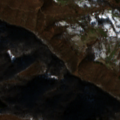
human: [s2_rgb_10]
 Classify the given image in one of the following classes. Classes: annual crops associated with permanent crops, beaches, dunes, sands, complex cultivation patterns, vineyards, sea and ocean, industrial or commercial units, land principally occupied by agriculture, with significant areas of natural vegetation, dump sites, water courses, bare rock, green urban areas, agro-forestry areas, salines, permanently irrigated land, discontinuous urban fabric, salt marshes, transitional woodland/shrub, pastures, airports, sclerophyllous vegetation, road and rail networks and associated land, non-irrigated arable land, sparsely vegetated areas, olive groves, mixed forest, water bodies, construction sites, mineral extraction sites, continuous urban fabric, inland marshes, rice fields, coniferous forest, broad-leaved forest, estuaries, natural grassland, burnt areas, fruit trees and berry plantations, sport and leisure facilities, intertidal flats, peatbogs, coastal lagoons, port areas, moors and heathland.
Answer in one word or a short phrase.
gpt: complex cultivation patterns, broad-leaved forest, mixed forest